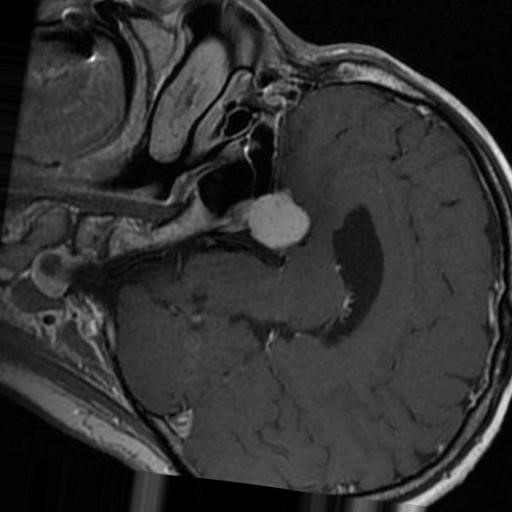
Label: brain_menin